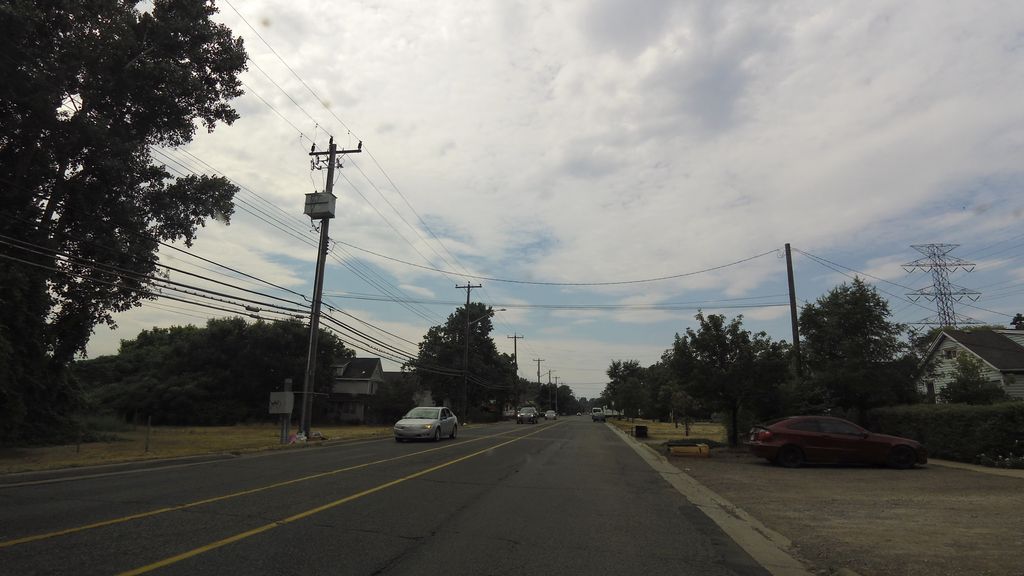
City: hamilton